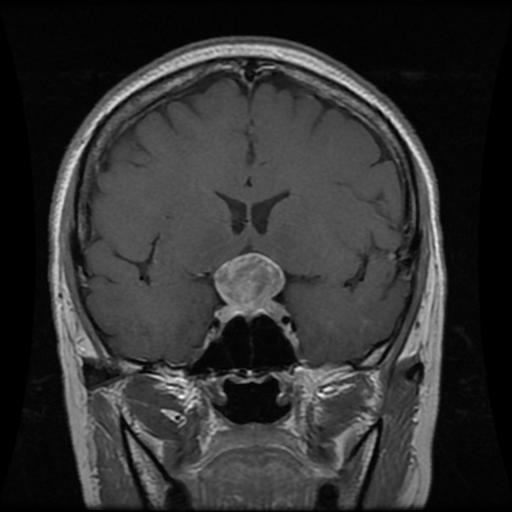
Label: pituitary